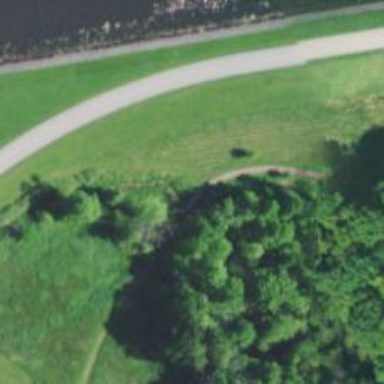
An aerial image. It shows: Footway on bridge.